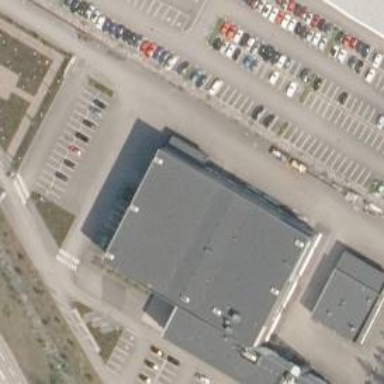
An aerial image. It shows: Industrial building.